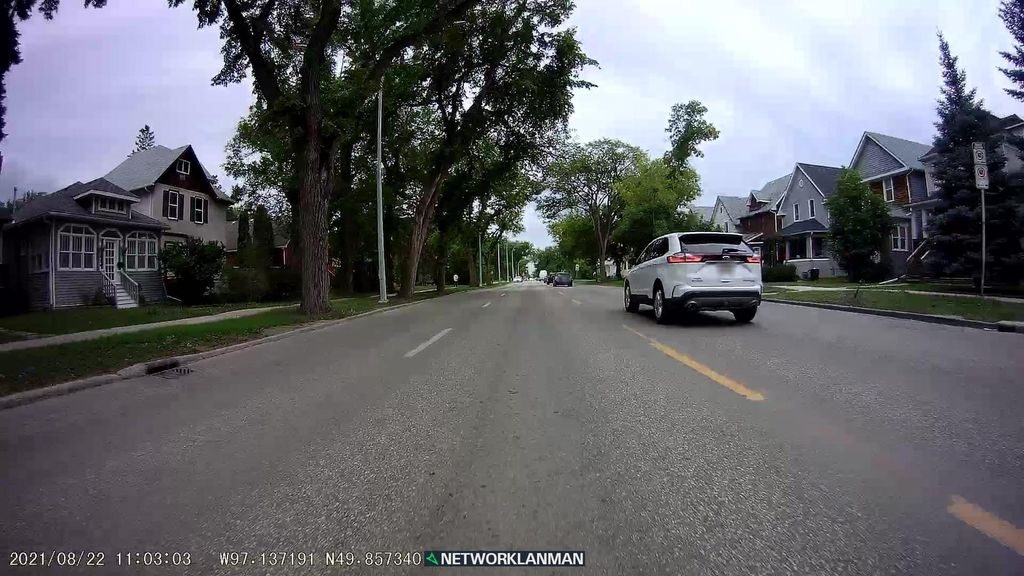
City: winnipeg